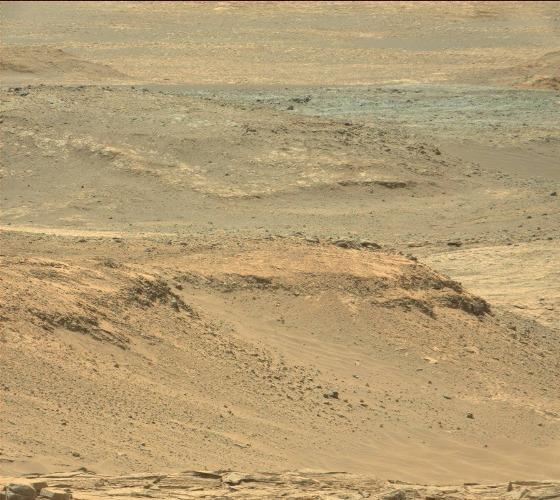
Terrain classes present: Bedrock, Gravel / Sand / Soil